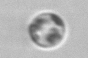
Label: Thalassiosira